Question: My environment: iOS7/Xcode 5 (or 6 latest beta).
This is a mockup of a login screen i'd like to build:

As you can see. Each text edit is really a "white box" with an icon on the left, where the edit box area has no visible bounding rectangle, and begins around where the placeholder text exists.
I was wondering about a best practice pattern to get this done.
Should I create a totally new control which draws the white rectangle, the icon and creates the inside text field? or should I simply draw the white box and icon at the position and just create a "no visible boundary" text field over it?
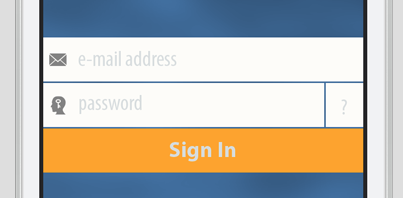
Answer: You can achieve this by using a UITextField and setting the following properties:
'''
myTextField.leftView = [[UIImageView alloc]initWithImage:[UIImage imageNamed:@"MyImage"]];
myTextField.leftViewMode = UITextFieldViewModeAlways;
myTextField.backgroundColor = [UIColor whiteColor];
'''
Make sure your icons are the same height as that of your textfield. For the password field I recommend you make it narrower and add the ? as a separate UIImageView.